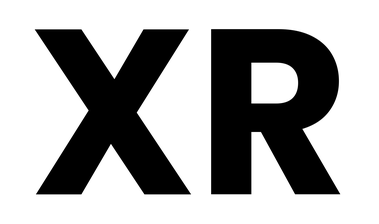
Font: Poppins-Bold